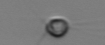
Label: Acanthoica_quattrospina